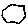
Label: hexagon